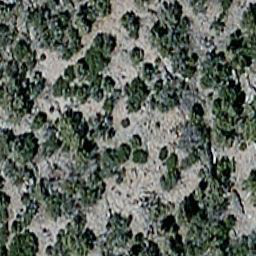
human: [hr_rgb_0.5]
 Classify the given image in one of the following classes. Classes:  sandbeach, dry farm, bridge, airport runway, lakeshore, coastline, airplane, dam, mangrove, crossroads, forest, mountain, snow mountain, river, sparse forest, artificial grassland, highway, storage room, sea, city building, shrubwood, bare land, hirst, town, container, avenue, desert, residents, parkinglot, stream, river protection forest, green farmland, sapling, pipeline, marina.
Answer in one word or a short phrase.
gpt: sparse forest